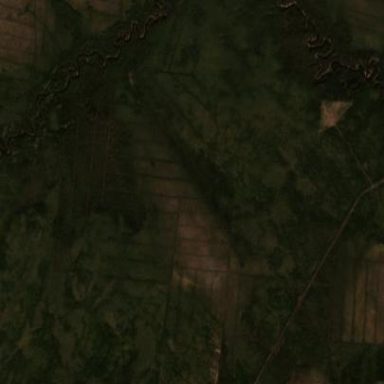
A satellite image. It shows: Bog wetland.